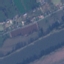
Label: River